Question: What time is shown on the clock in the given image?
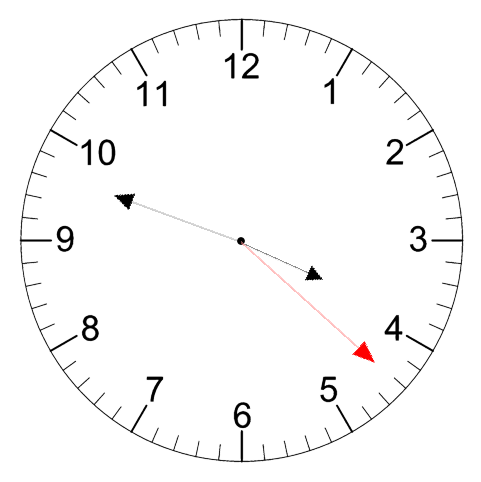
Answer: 03:48:22